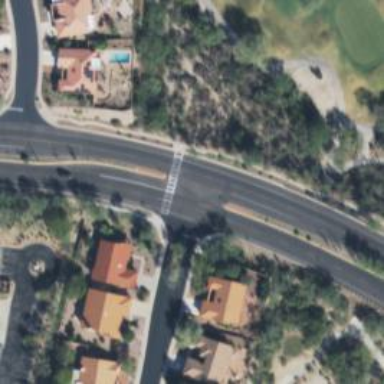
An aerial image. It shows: Marked uncontrolled road crossing.